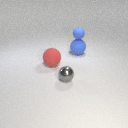
small blue rubber sphere above large blue rubber sphere